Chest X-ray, PA view. Patient: 45 years old, sex F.
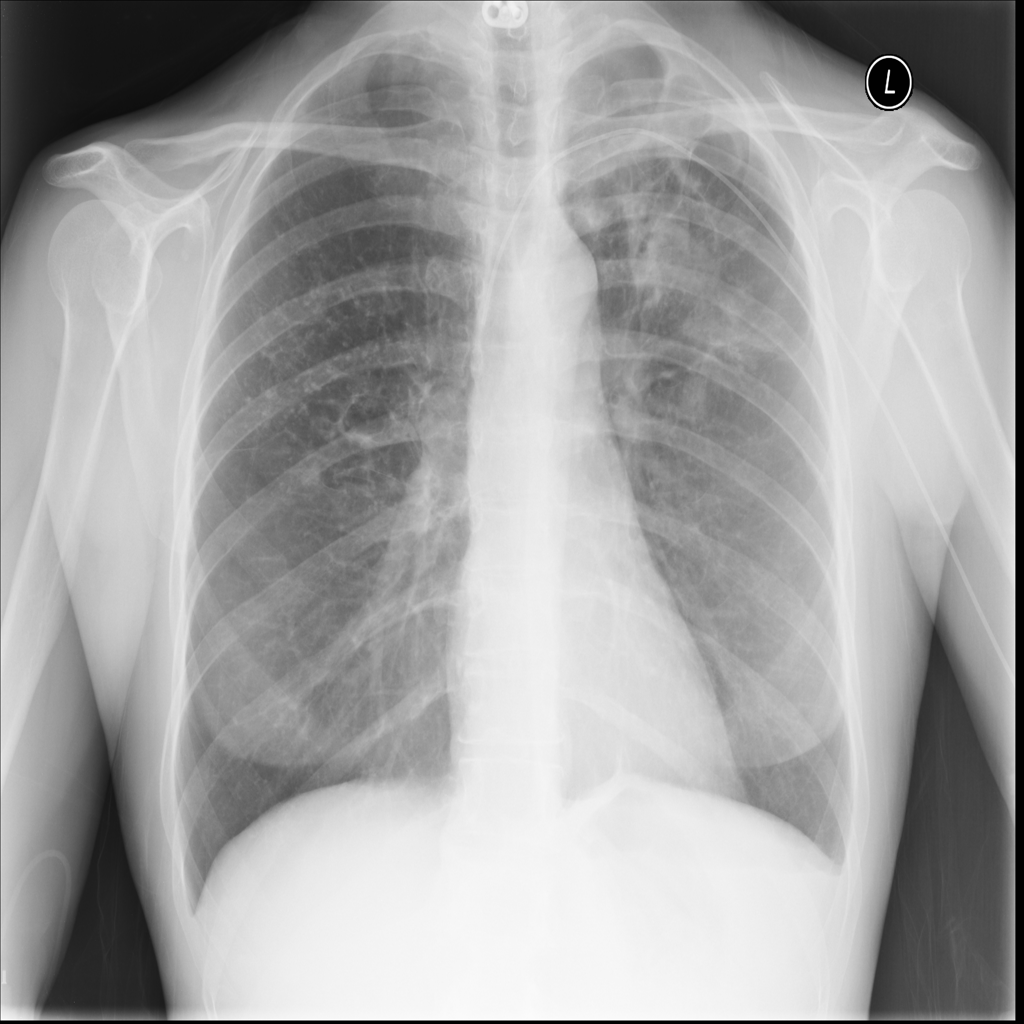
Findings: Infiltration